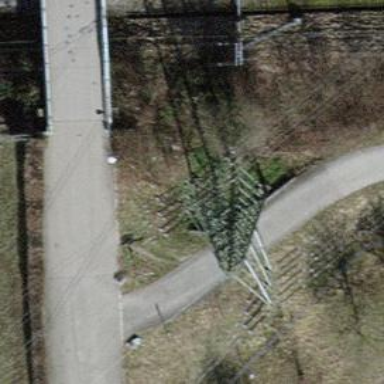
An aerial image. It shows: Power line in the image.